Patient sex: M
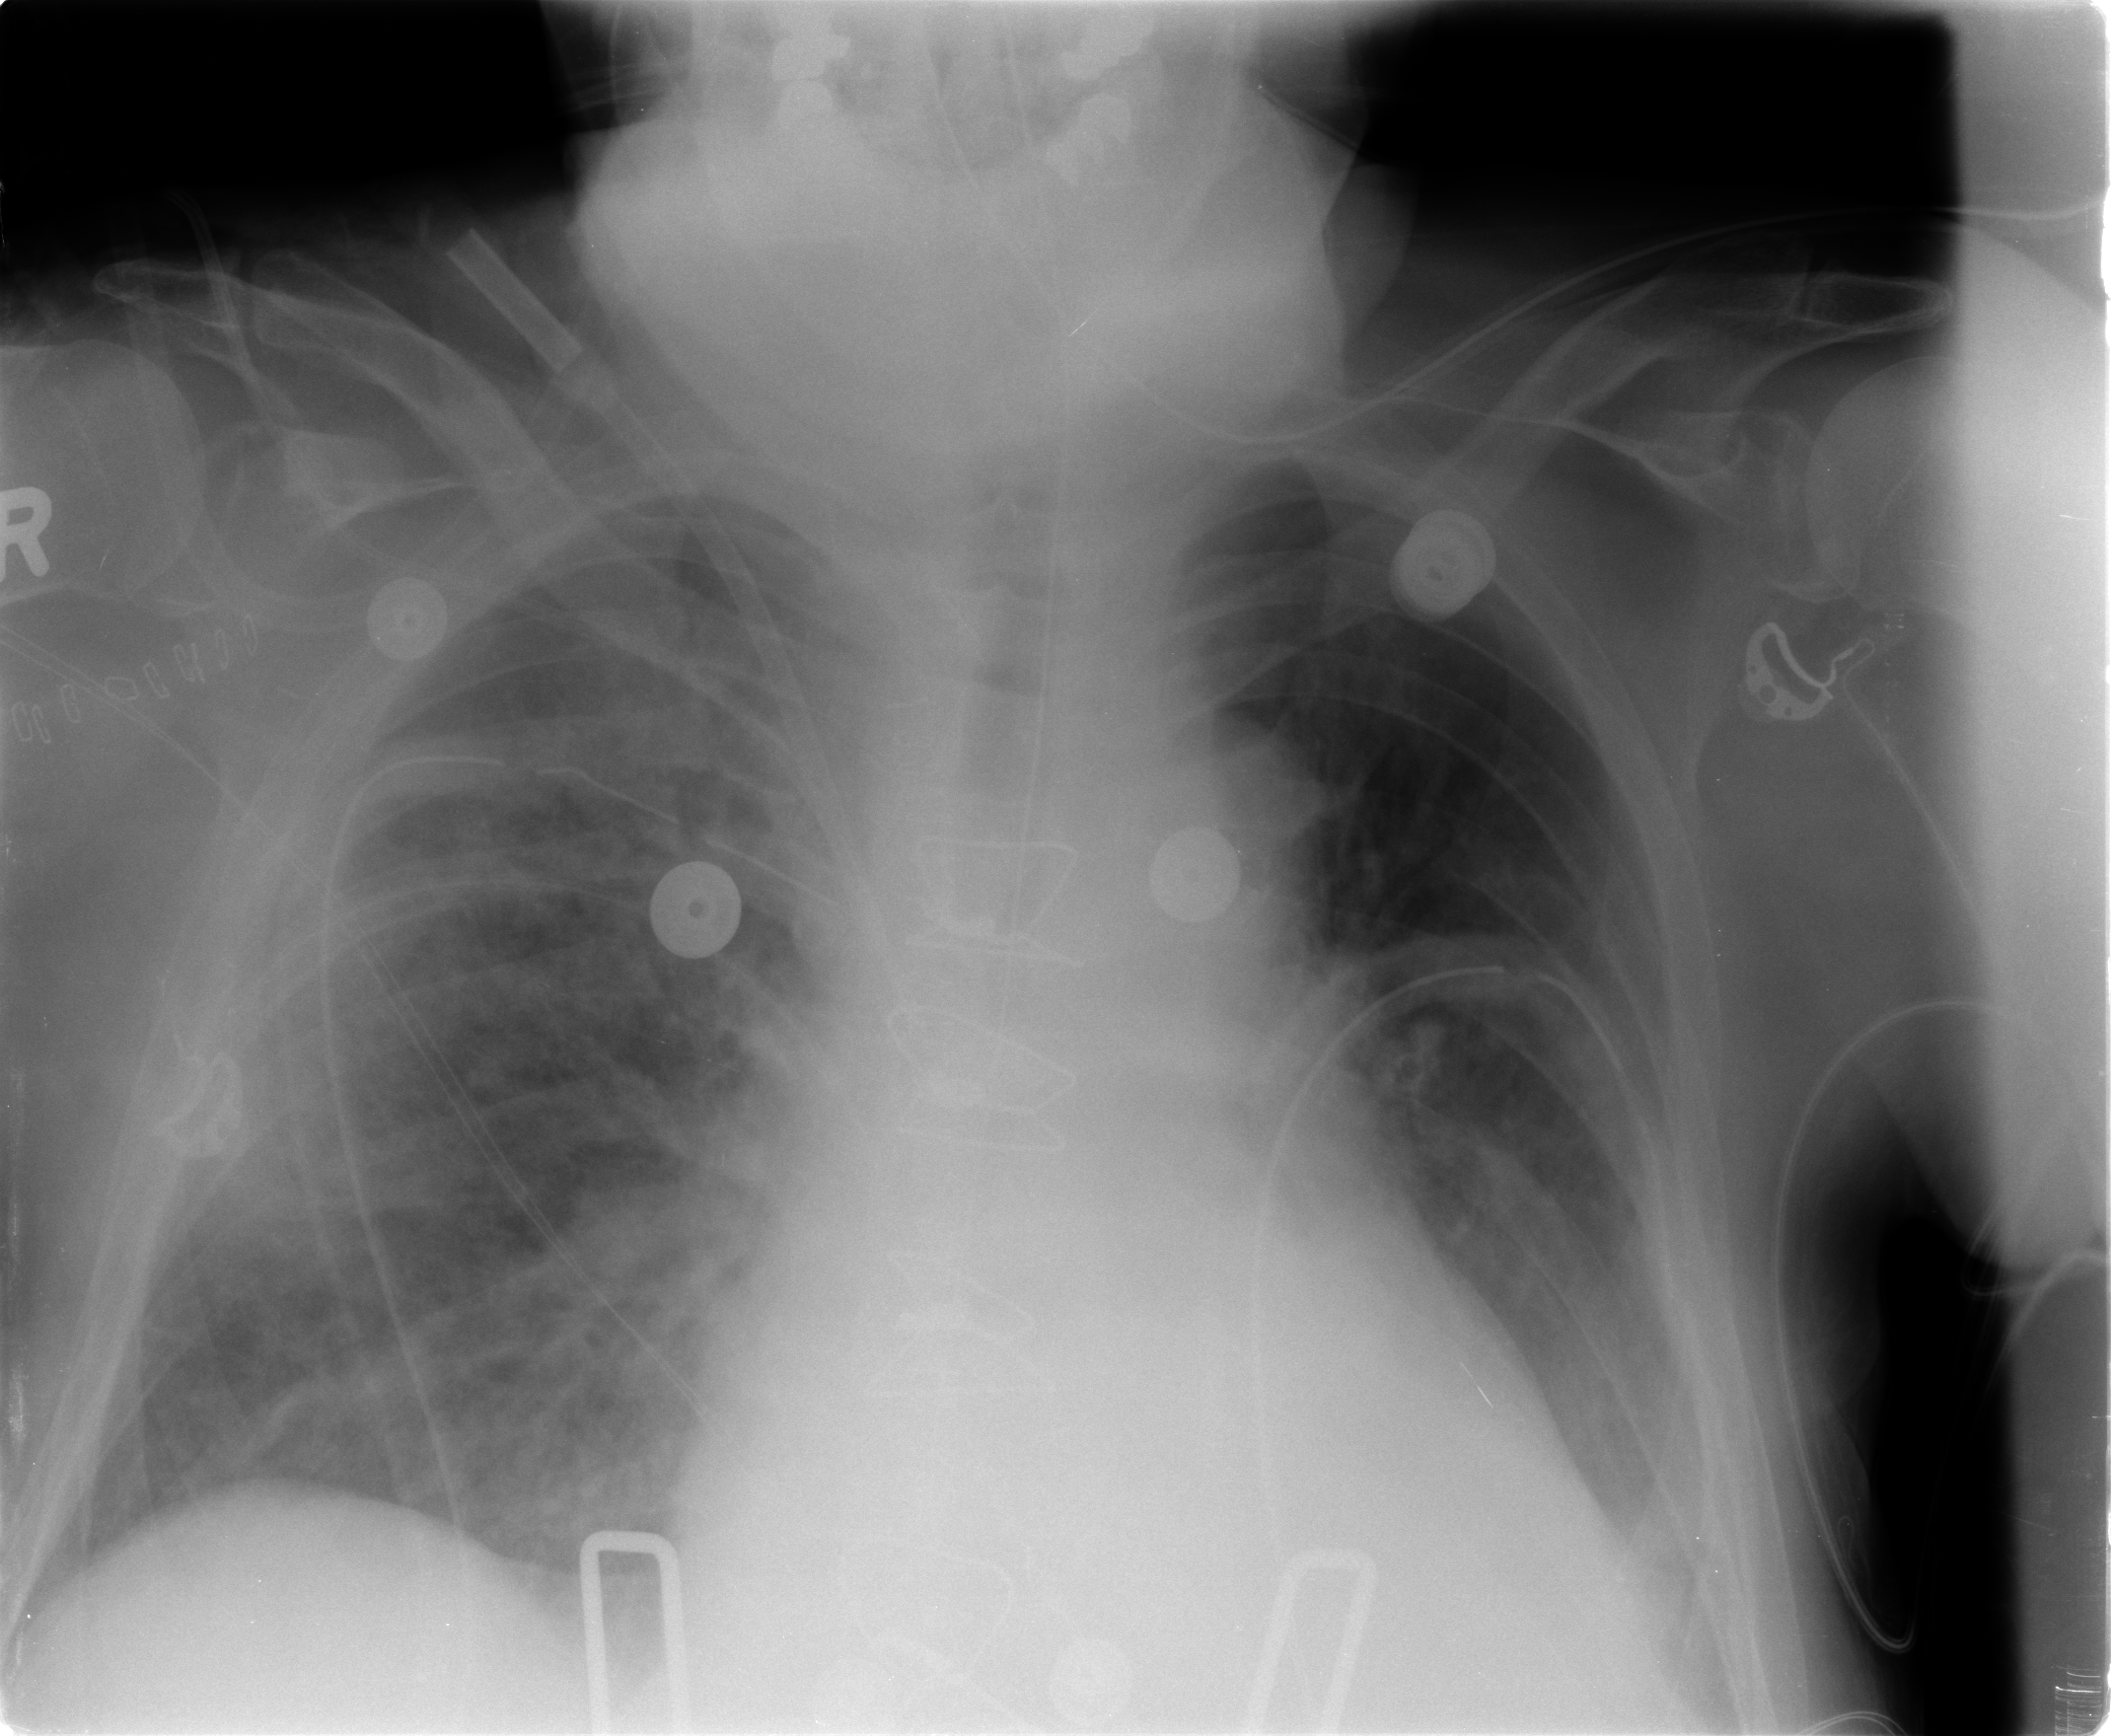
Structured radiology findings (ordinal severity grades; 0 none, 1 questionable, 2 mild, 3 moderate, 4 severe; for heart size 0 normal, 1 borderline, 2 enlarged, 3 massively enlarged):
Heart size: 2
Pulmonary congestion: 3
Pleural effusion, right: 0
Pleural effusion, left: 2
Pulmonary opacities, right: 3
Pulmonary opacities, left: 2
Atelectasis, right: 2
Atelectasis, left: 2